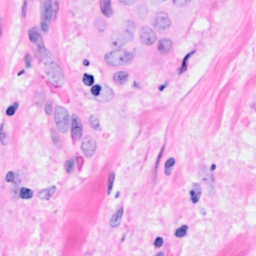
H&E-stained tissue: Breast